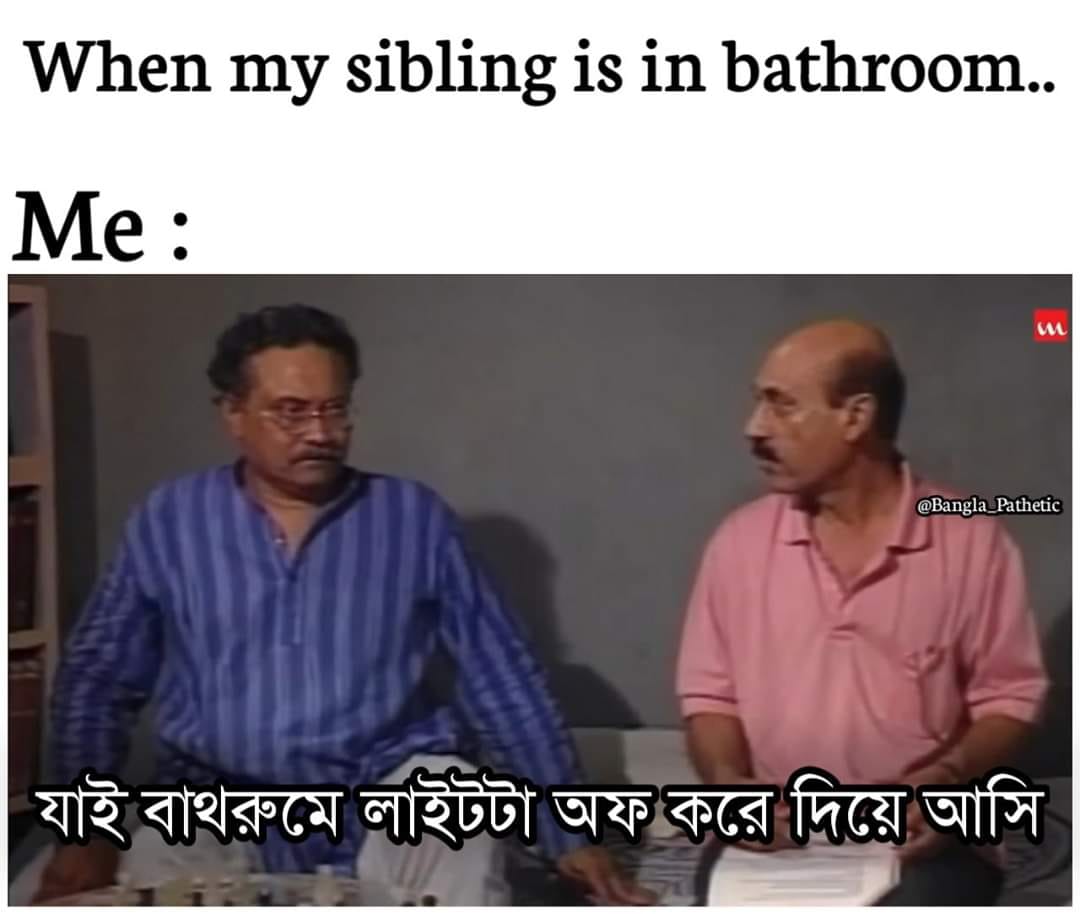
Caption: When my sibling is in bathroom    Me: যাই বাথরুমে লাইটটা অফ করে দিয়ে আসি
Label: non-hate